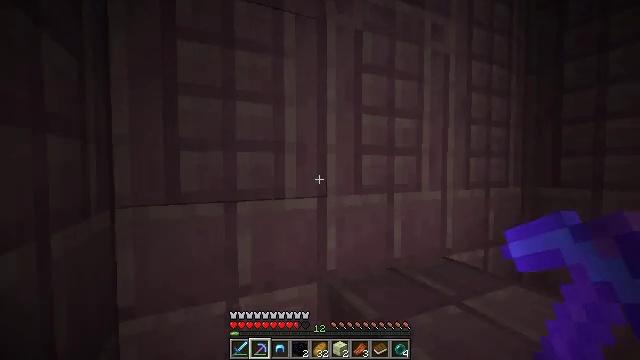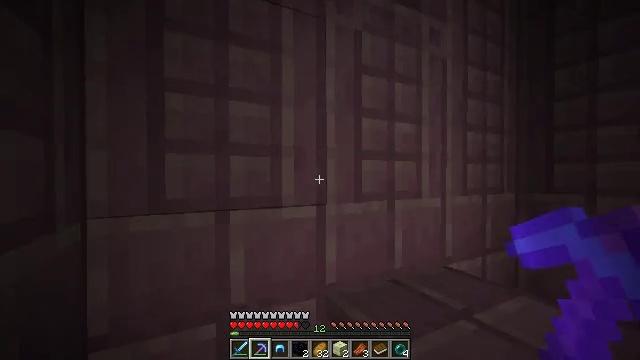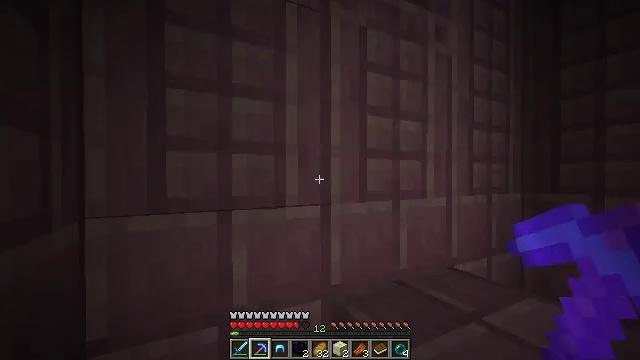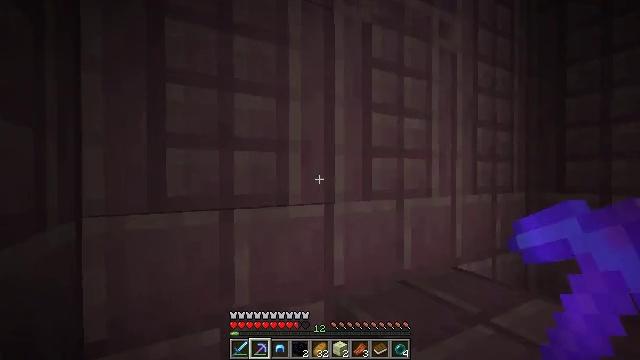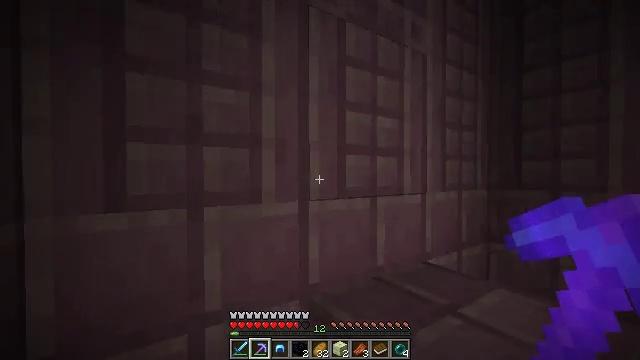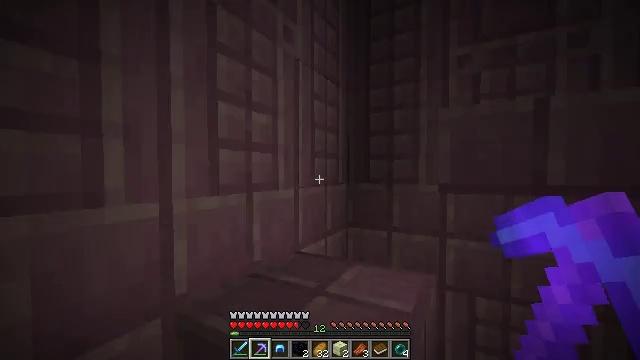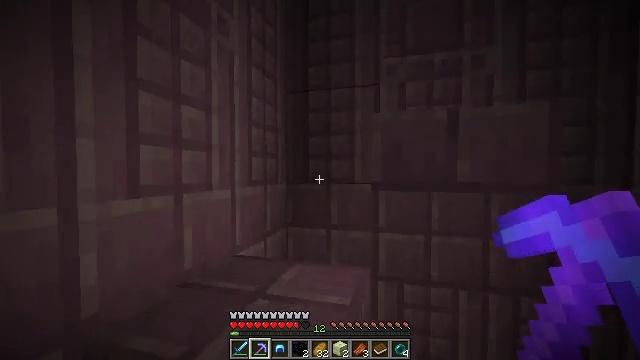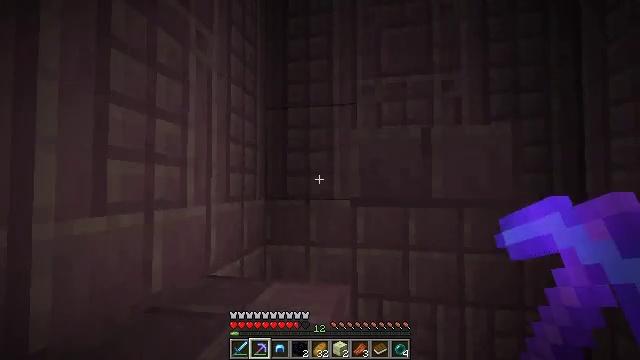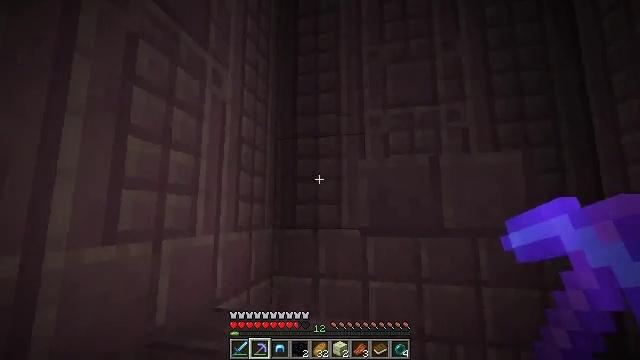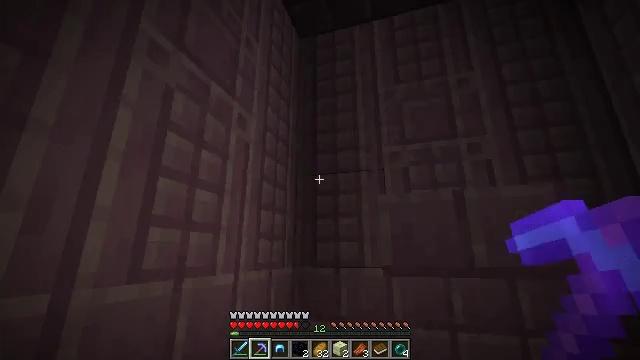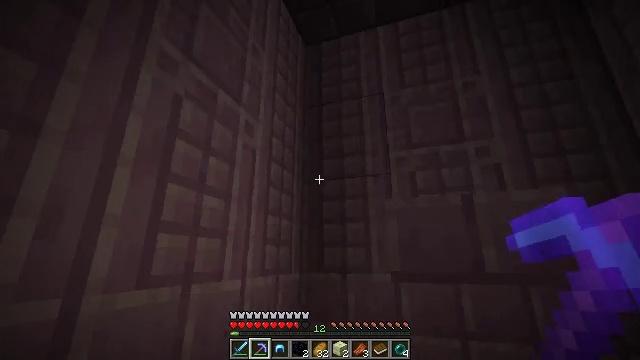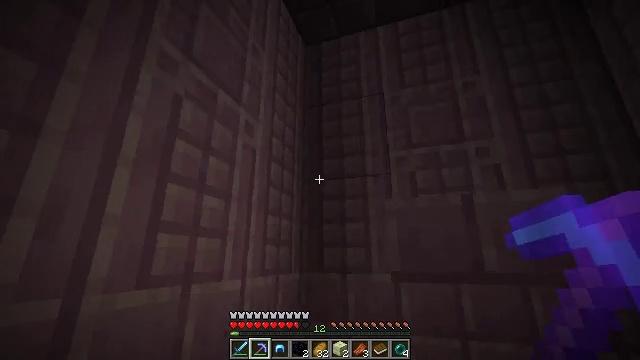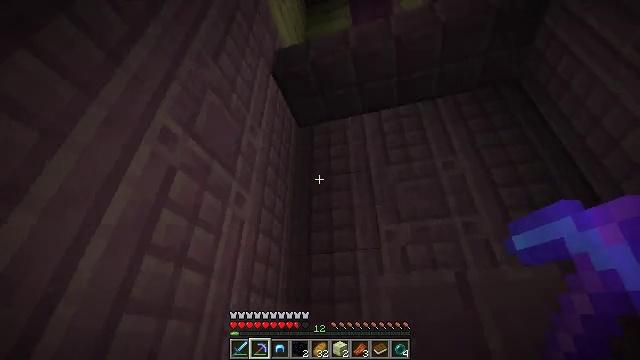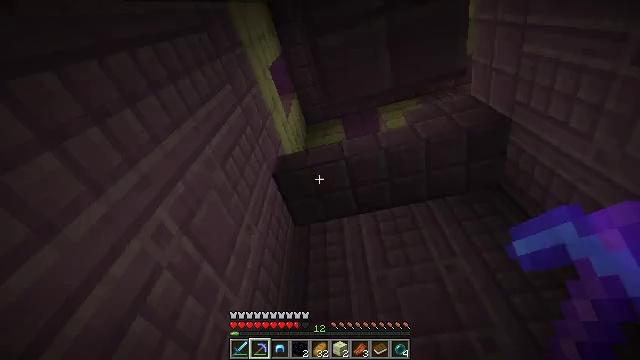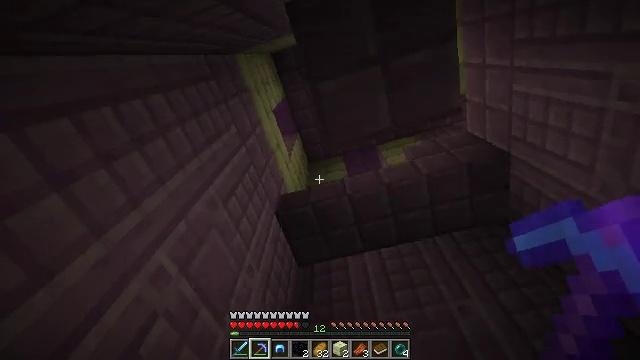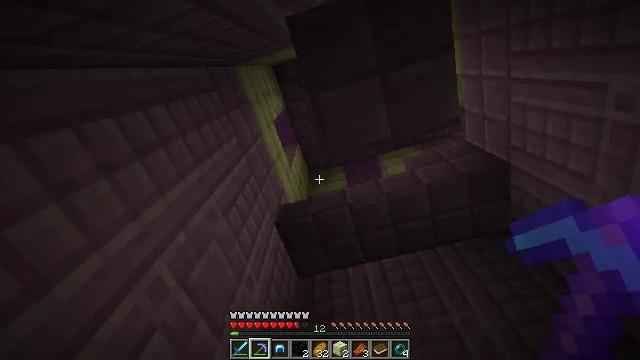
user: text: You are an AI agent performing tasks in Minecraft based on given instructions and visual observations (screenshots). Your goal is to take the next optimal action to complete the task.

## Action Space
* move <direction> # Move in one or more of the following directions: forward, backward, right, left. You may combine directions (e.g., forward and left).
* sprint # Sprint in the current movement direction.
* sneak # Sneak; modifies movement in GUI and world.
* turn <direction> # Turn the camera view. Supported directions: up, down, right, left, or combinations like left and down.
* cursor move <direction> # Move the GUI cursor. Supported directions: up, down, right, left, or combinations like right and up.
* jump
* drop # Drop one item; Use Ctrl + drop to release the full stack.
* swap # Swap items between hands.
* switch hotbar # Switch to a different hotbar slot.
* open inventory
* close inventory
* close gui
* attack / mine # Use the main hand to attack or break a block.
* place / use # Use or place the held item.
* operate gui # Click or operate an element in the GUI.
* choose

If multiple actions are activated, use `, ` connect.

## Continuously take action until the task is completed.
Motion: motion action
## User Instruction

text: Attack the purpur slab to gather it.
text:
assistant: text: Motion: turn right and up
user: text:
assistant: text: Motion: no_op
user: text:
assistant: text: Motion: no_op
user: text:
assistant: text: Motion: turn right
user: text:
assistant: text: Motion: turn right
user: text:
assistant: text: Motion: turn right
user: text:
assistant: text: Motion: turn right and up
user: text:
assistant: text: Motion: turn left and up
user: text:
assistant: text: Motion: turn left and up
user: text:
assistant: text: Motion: turn left and up
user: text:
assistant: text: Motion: no_op
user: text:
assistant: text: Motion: turn right and up
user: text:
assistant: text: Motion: turn right and up
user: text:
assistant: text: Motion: turn left and up
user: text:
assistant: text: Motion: turn up
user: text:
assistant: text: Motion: no_op
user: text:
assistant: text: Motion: no_op
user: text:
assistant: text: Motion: no_op
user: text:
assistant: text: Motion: turn down
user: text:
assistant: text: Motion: turn down
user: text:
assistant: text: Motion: turn right and down
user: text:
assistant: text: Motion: turn down
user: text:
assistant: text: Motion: turn down
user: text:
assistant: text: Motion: move forward, turn down, jump
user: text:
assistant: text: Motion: move forward, jump
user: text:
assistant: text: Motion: move forward and move left, jump
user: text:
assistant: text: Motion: move forward and move left, jump
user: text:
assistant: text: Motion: move forward and move left, turn down, jump
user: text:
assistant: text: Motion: move forward and move left, turn right and down
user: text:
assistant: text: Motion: move forward and move left, turn right